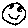
Label: smiley face